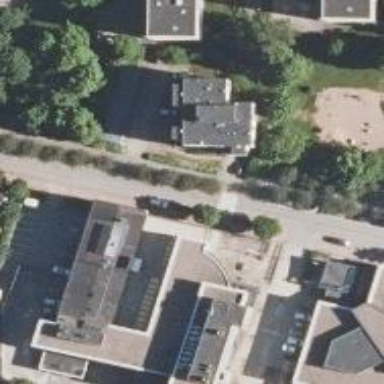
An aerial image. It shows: Police building.